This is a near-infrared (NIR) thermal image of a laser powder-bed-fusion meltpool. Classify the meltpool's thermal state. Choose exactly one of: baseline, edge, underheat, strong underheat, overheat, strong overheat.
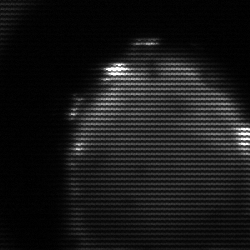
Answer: edge